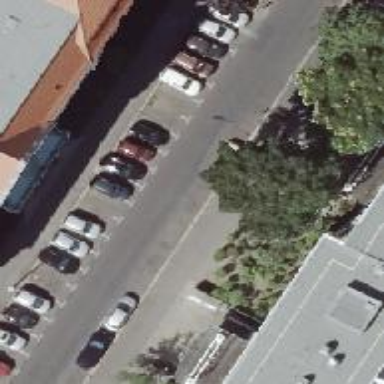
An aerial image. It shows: Residential road with asphalt surface. There are sidewalks on both sides with asphalt surface as well. There is parking lane on the right side.